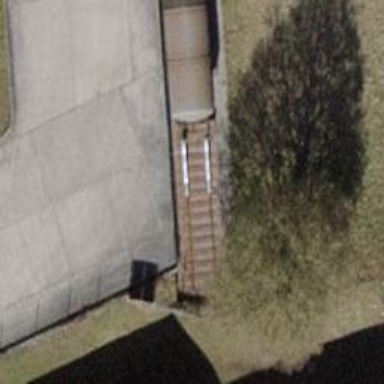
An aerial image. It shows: Railway buffer stop.